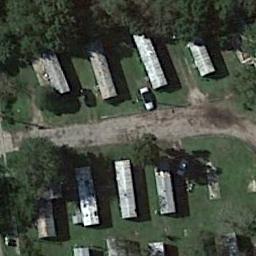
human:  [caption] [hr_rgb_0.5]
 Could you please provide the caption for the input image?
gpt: The mobile home park has some neatly arranged mobile homes and trees on the grass and a road goes through the mobile home park .

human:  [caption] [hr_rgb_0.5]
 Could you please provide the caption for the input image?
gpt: The mobile home park is on the grass next to some trees .

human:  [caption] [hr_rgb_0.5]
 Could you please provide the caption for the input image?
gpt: Many trees are in the mobile home park .

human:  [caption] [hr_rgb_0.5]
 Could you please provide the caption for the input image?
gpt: The roof of most mobile homes is white .

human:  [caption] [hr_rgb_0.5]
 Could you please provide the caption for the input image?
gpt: There are some buildings and green trees in the mobile home park .